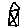
Label: house